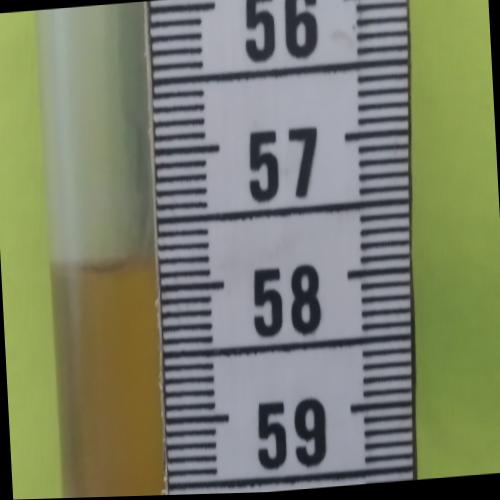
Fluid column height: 57.8 cm